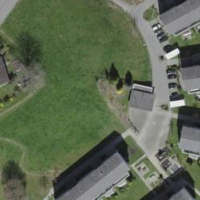
EUNIS habitat code: 55
Species observed at this site:
Stachys recta